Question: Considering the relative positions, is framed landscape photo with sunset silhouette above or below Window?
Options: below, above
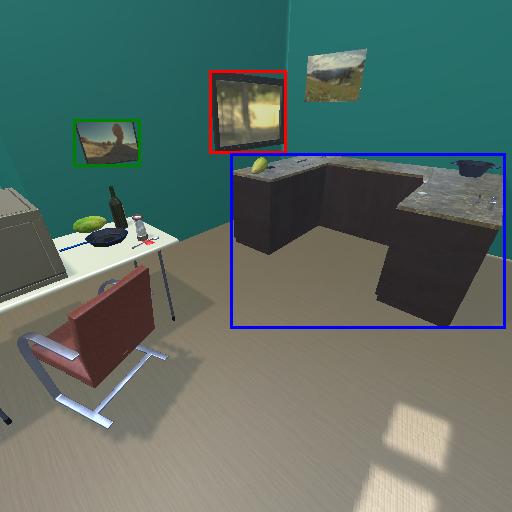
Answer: below